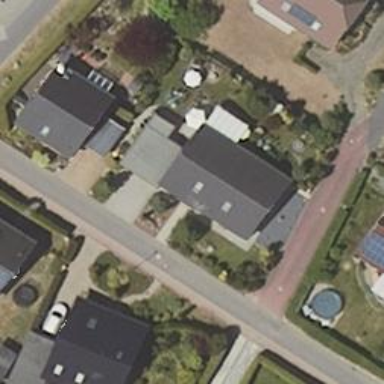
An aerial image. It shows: Simple house.